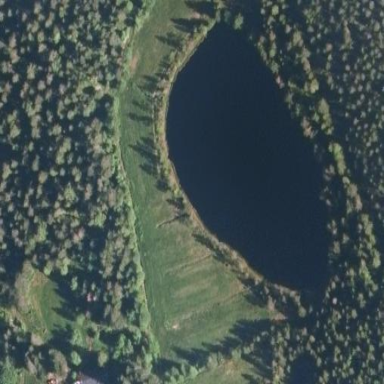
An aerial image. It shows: Pond with natural water.